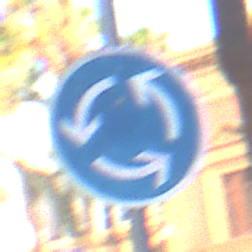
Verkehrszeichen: Kreisverkehr
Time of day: SunriseSunset
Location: Outdoor (Urban)
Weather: PartlyCloudy
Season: NotSpecified
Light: Natural